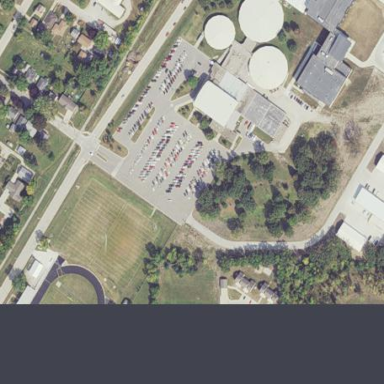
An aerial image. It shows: School.